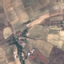
Land use / land cover class: PermanentCrop